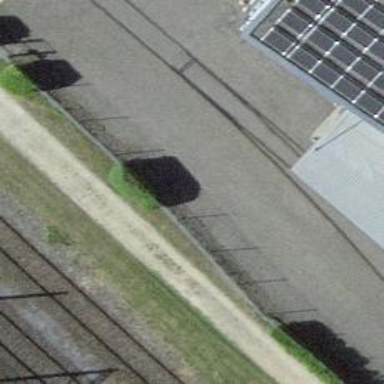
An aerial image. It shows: Single-track spur railway line.